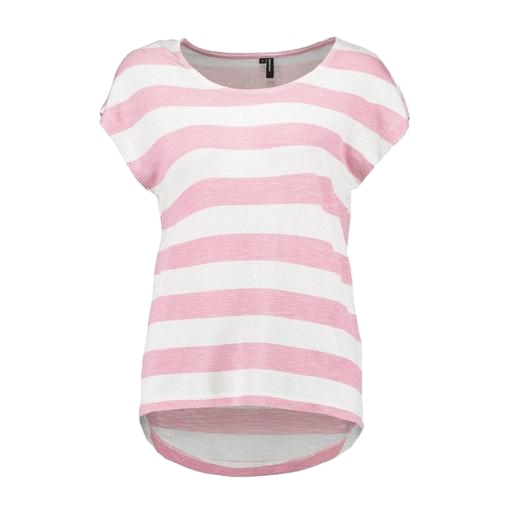
short-sleeve top only macy, pink striped shortsleeved t-shirt, pink striped elbow-sleeve top only macy, white background